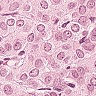
Metastatic tissue present: yes